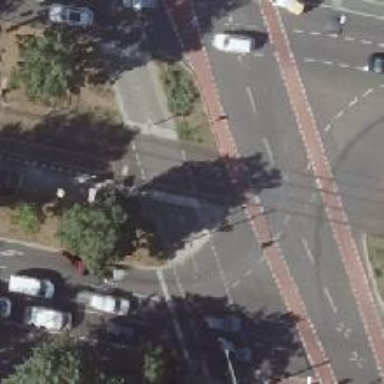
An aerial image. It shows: Footway crossing with traffic signals and island.